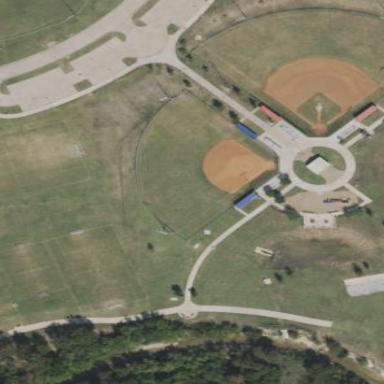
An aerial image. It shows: Baseball pitch for leisure land.